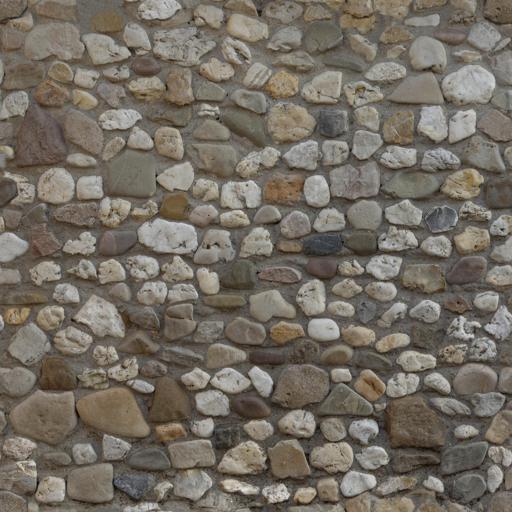
Tags: modern rocks stones wall